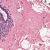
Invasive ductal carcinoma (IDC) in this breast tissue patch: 0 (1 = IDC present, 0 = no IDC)